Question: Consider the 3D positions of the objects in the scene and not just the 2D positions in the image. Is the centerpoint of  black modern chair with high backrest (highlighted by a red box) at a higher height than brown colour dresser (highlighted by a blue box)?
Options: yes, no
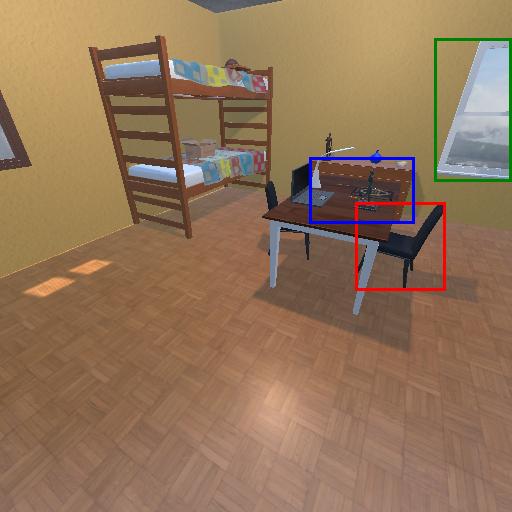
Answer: yes